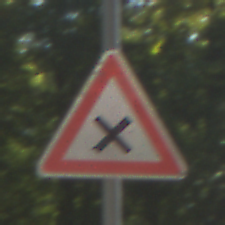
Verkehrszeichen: KreuzungOderEinmuendung
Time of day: Midday
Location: Outdoor (RoadRail)
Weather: Clear
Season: NotSpecified
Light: Natural